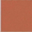
Piece: xx